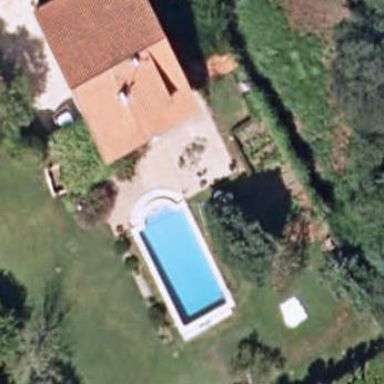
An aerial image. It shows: Swimming pool located in leisure land.